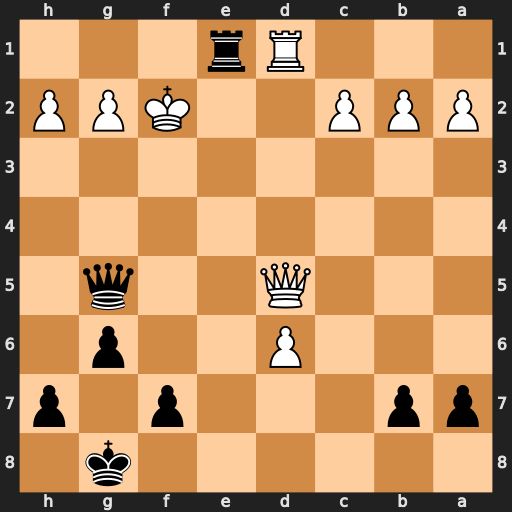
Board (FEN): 6k1/pp3p1p/3P2p1/3Q2q1/8/8/PPP2KPP/3Rr3
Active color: b
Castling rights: -
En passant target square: -
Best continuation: Qe3#